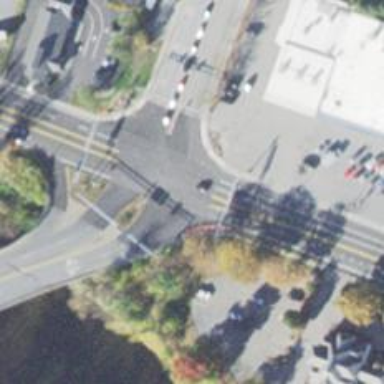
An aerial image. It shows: Marked crossing with zebra markings.